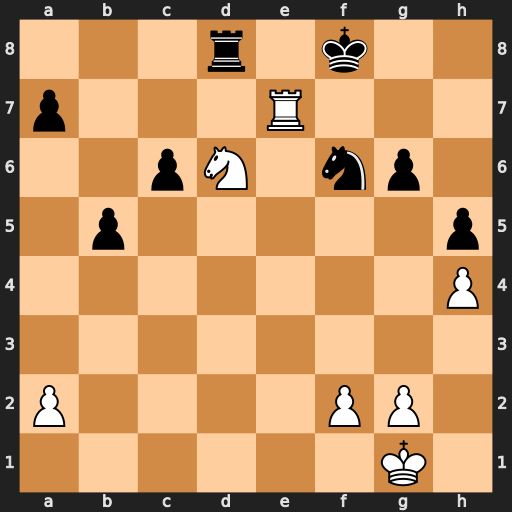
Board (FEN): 3r1k2/p3R3/2pN1np1/1p5p/7P/8/P4PP1/6K1
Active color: w
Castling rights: -
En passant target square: -
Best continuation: Rf7+ Kg8 Rxf6